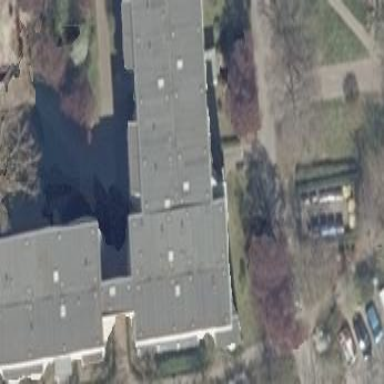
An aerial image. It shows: Flat-roofed apartment building.